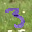
Label: 3